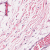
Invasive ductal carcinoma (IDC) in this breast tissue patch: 0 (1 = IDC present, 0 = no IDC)